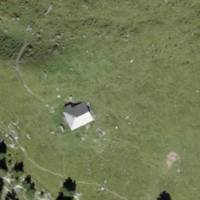
EUNIS habitat code: 23
Species observed at this site:
Corvus corax